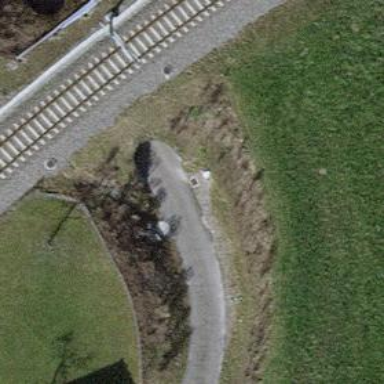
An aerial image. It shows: Tunnel along track.